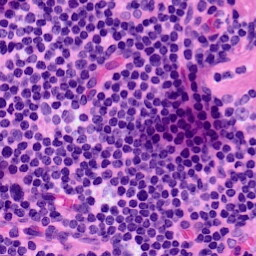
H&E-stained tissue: LymphNode